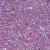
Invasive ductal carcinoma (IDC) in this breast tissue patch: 1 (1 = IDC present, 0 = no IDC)